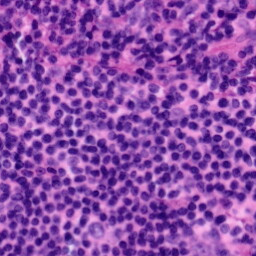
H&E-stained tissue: Tonsil